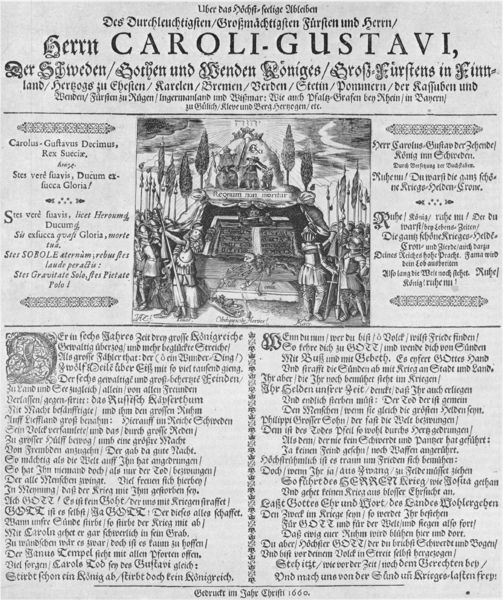
Titel: Uber das Höchst=seelige Ableiben Des Durchleuchtigsten/ Großmächtigsten Fürsten und Herrn/ Herrn CAROLI-GUSTAVI
Künstler: Monogrammist JAZ
Standort: Wolfenbüttel
Institution: Herzog August Bibliothek
Schlagwörter: baum, berg, himmel, weiß, wolken, bäume, menschen, männer, schwarz, zeichnung, ornament, alt, bild, blatt, holzschnitt, schrift, fahnen, grafik, graphik, spalten, figuren, könig, soldaten, thron, deutsch, buch, druck, radierung, stich, titel, seite, illustration, schwarzweiß, text, zeitschrift, zeitung, buchstabe, initiale, überschrift, schweden, trohn, tron, ritter, fürst, heer, heft, grab, mittelalter, herzog, lanzen, speere, zeilen, karl, verehrung, kupferstich, gustav, fraktur, grabmal, latein, lateinisch, augustus, gebrochen, mal, artikel, majuskel, seriendruck, maya, dutsch, maja, carolus, zweispaltig, caroli, p, carolus gustai, carolui, carol, schlachtbericht, gustavi, 1660, großfürst, kürt, kür, karol, karl gustav, carl gustav